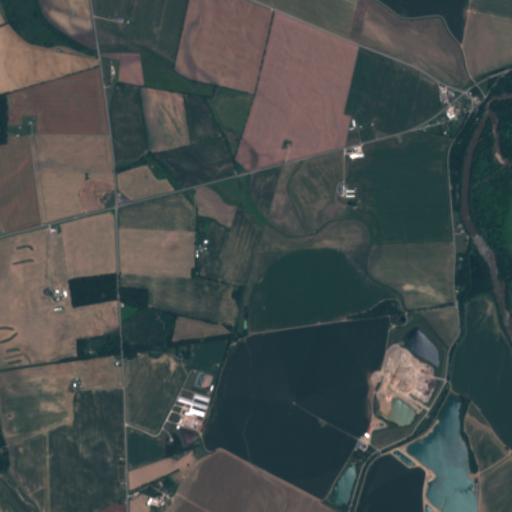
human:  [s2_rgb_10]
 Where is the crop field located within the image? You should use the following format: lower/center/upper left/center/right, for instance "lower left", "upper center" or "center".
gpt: The crop field is located in the left of the image.
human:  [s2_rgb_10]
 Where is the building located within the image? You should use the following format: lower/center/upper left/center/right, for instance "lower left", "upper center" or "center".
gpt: The building is located in the center left of the image.
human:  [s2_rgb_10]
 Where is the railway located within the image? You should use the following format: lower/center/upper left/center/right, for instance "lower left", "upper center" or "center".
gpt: The railway is located in the lower right of the image.
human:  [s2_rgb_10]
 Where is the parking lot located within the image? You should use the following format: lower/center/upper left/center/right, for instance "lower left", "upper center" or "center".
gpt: There is no parking lot in the image.